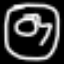
Label: donut